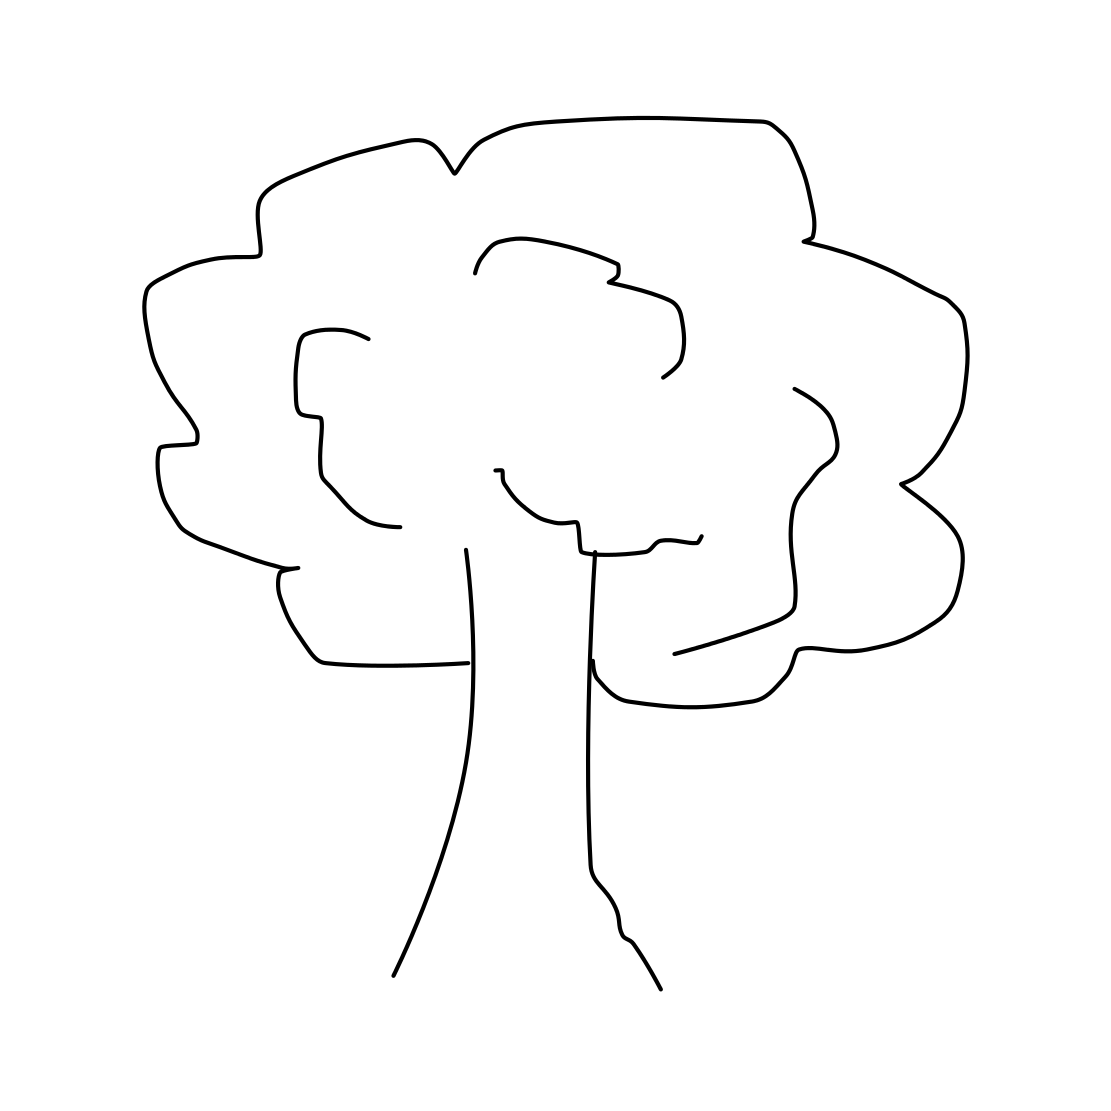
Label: tree